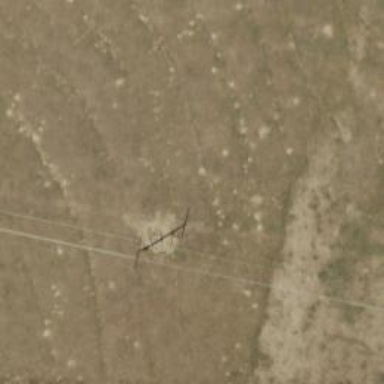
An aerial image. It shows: Power tower.